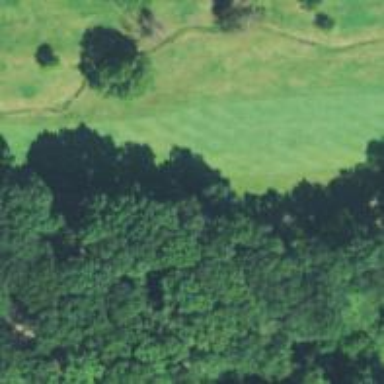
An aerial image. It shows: Golf hole.